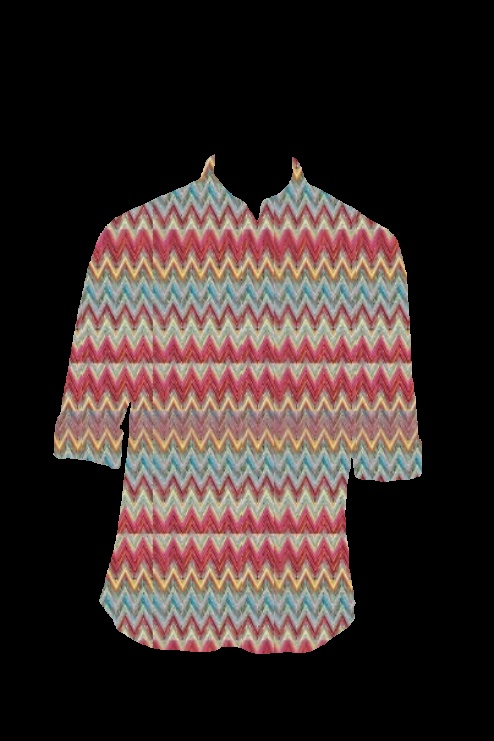
multi chevron tee